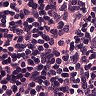
Metastatic tissue present: no